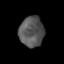
Tissue: prostate
Cell type: Epithelial cells
Senescence score: 0.3299
Nuclear area (px): 730
Mean DAPI intensity: 86.733